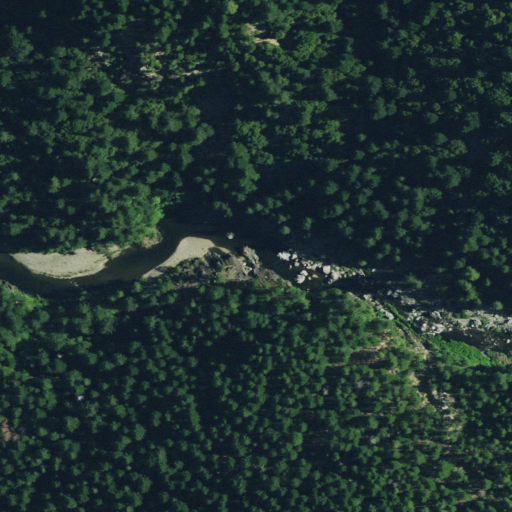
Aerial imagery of bar in California named Rich Bar containing evergreen forest, grassland, and open development